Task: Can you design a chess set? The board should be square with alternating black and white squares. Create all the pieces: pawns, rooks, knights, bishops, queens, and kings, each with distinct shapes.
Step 1736:
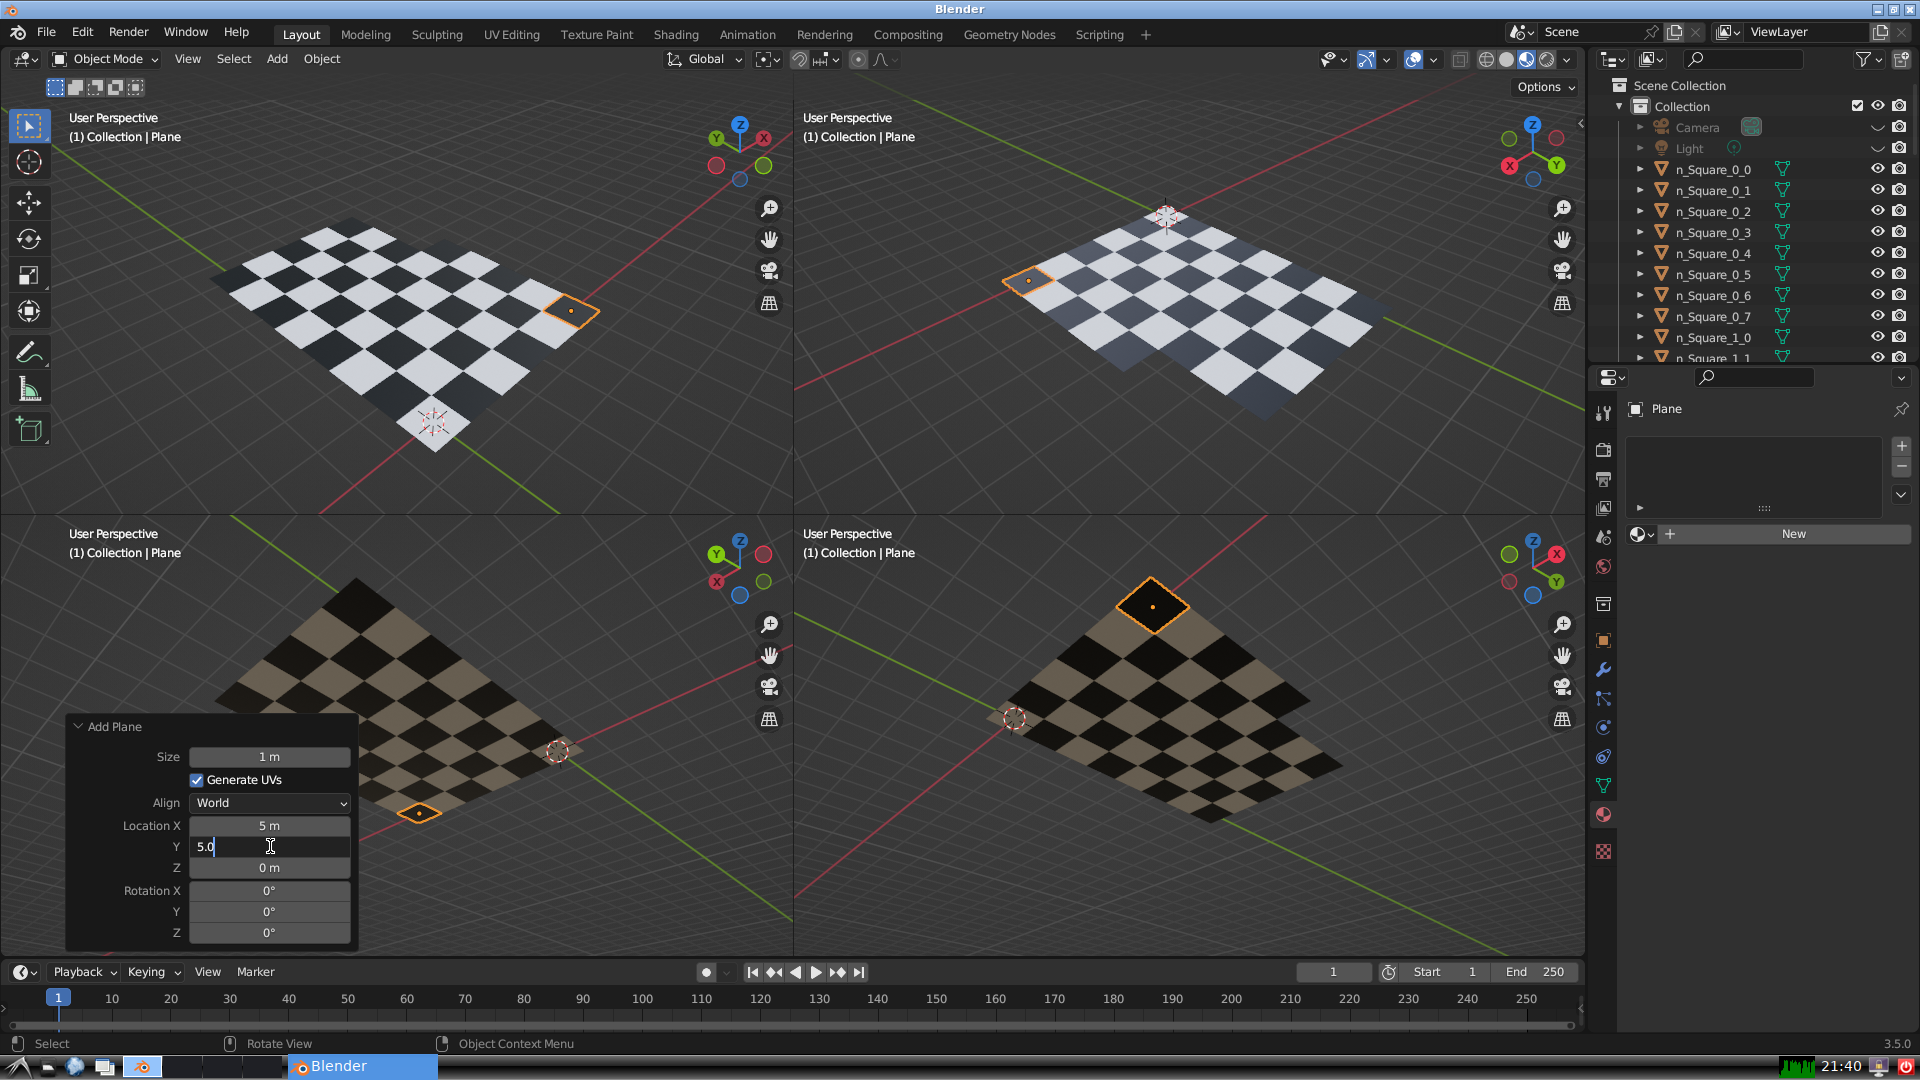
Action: {"key_press": ['Return']}